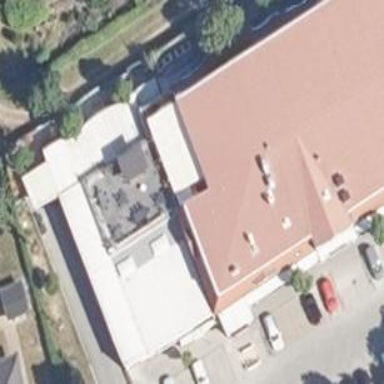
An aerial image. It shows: Commercial building with flat roof. Adjacent to it is sports center.